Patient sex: M
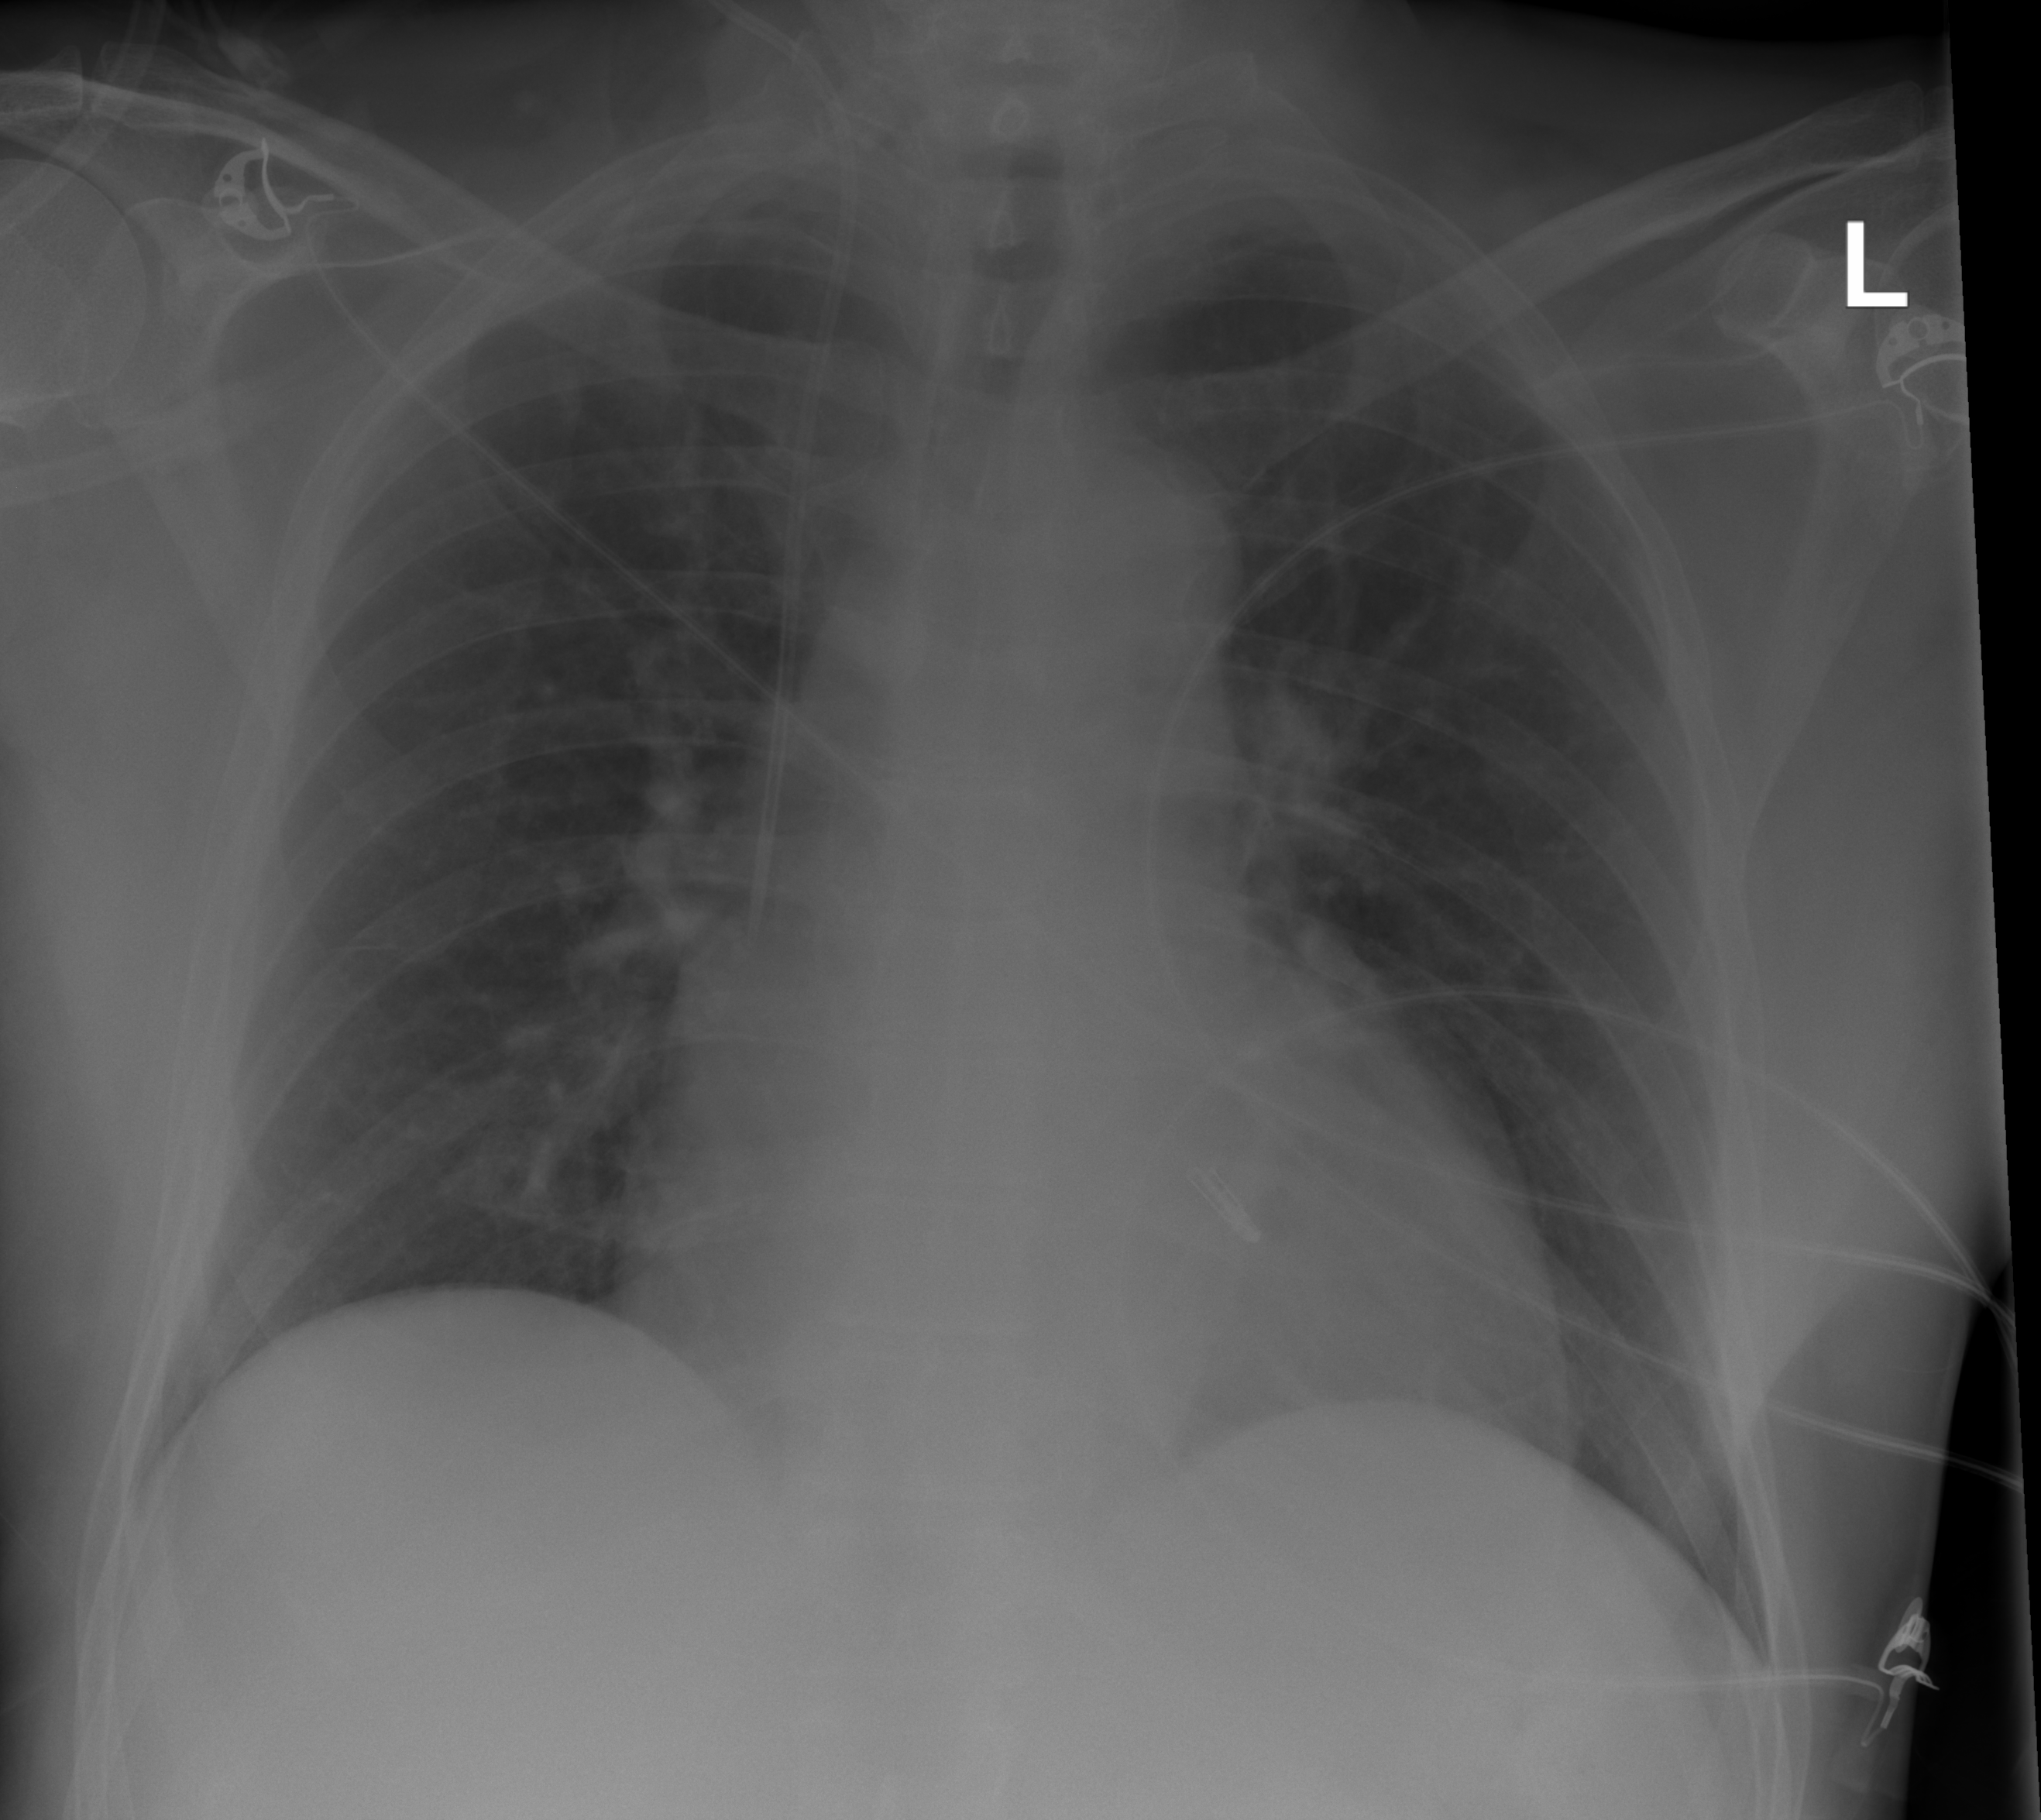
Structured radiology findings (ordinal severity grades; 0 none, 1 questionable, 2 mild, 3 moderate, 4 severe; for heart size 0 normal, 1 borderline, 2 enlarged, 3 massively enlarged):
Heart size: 0
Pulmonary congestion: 0
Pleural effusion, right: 0
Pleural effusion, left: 0
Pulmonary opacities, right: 0
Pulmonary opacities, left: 0
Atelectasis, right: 2
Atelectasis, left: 2